You are looking at a signal-to-image encoding: consecutive vibration samples arranged as the rows of a grayscale square. Determine the bearing's health state. Answer with exactly one of: normal, inner_race, outer_race, ball.
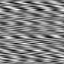
Answer: outer_race